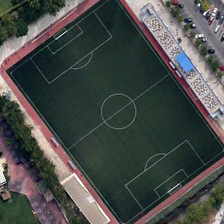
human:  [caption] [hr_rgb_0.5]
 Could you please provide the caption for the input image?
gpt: many green trees are around a football field .

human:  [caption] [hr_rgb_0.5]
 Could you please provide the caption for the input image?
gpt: many green trees are around a football field .

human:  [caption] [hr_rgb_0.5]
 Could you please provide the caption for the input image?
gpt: many green trees are around a football field .

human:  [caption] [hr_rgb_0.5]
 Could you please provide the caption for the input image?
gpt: many green trees are around a football field .

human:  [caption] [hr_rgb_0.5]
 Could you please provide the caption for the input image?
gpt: many green trees are around a football field .